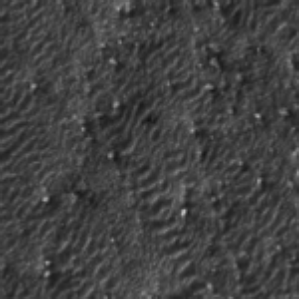
Label: frost